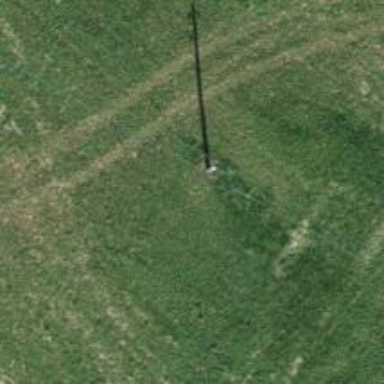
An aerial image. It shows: Power pole.